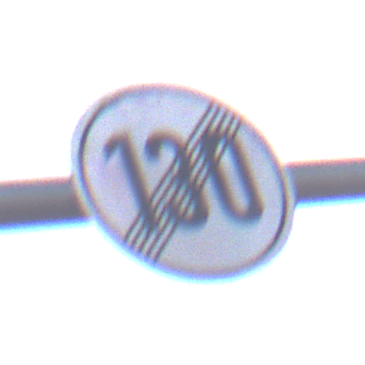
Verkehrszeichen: EndeGeschwindigkeit130
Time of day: Dusk
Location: Outdoor (Nature)
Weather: Clear
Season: NotSpecified
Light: Natural